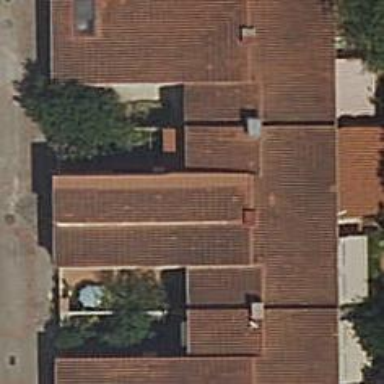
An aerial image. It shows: Terrace building.